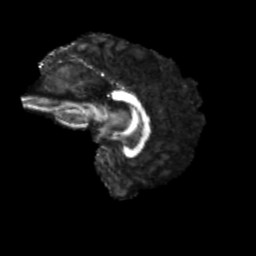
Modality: FA
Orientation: sagittal
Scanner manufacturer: siemens
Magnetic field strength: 3 T
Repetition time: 4 s
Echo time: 0.0594 s